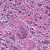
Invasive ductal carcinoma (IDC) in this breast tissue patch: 1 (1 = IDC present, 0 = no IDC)